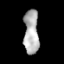
Tissue: lung
Cell type: T cells
Senescence score: 0.2188
Nuclear area (px): 654
Mean DAPI intensity: 175.632